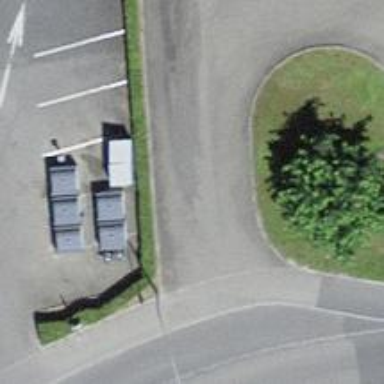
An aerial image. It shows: Recycling container for recycling.